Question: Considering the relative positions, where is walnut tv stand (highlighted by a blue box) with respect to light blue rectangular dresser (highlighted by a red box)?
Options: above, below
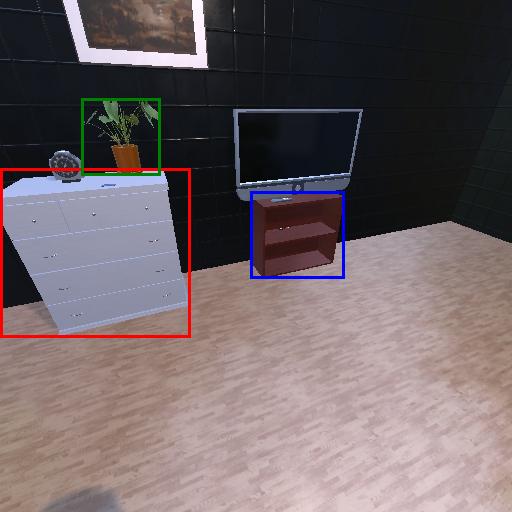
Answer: above